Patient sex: F
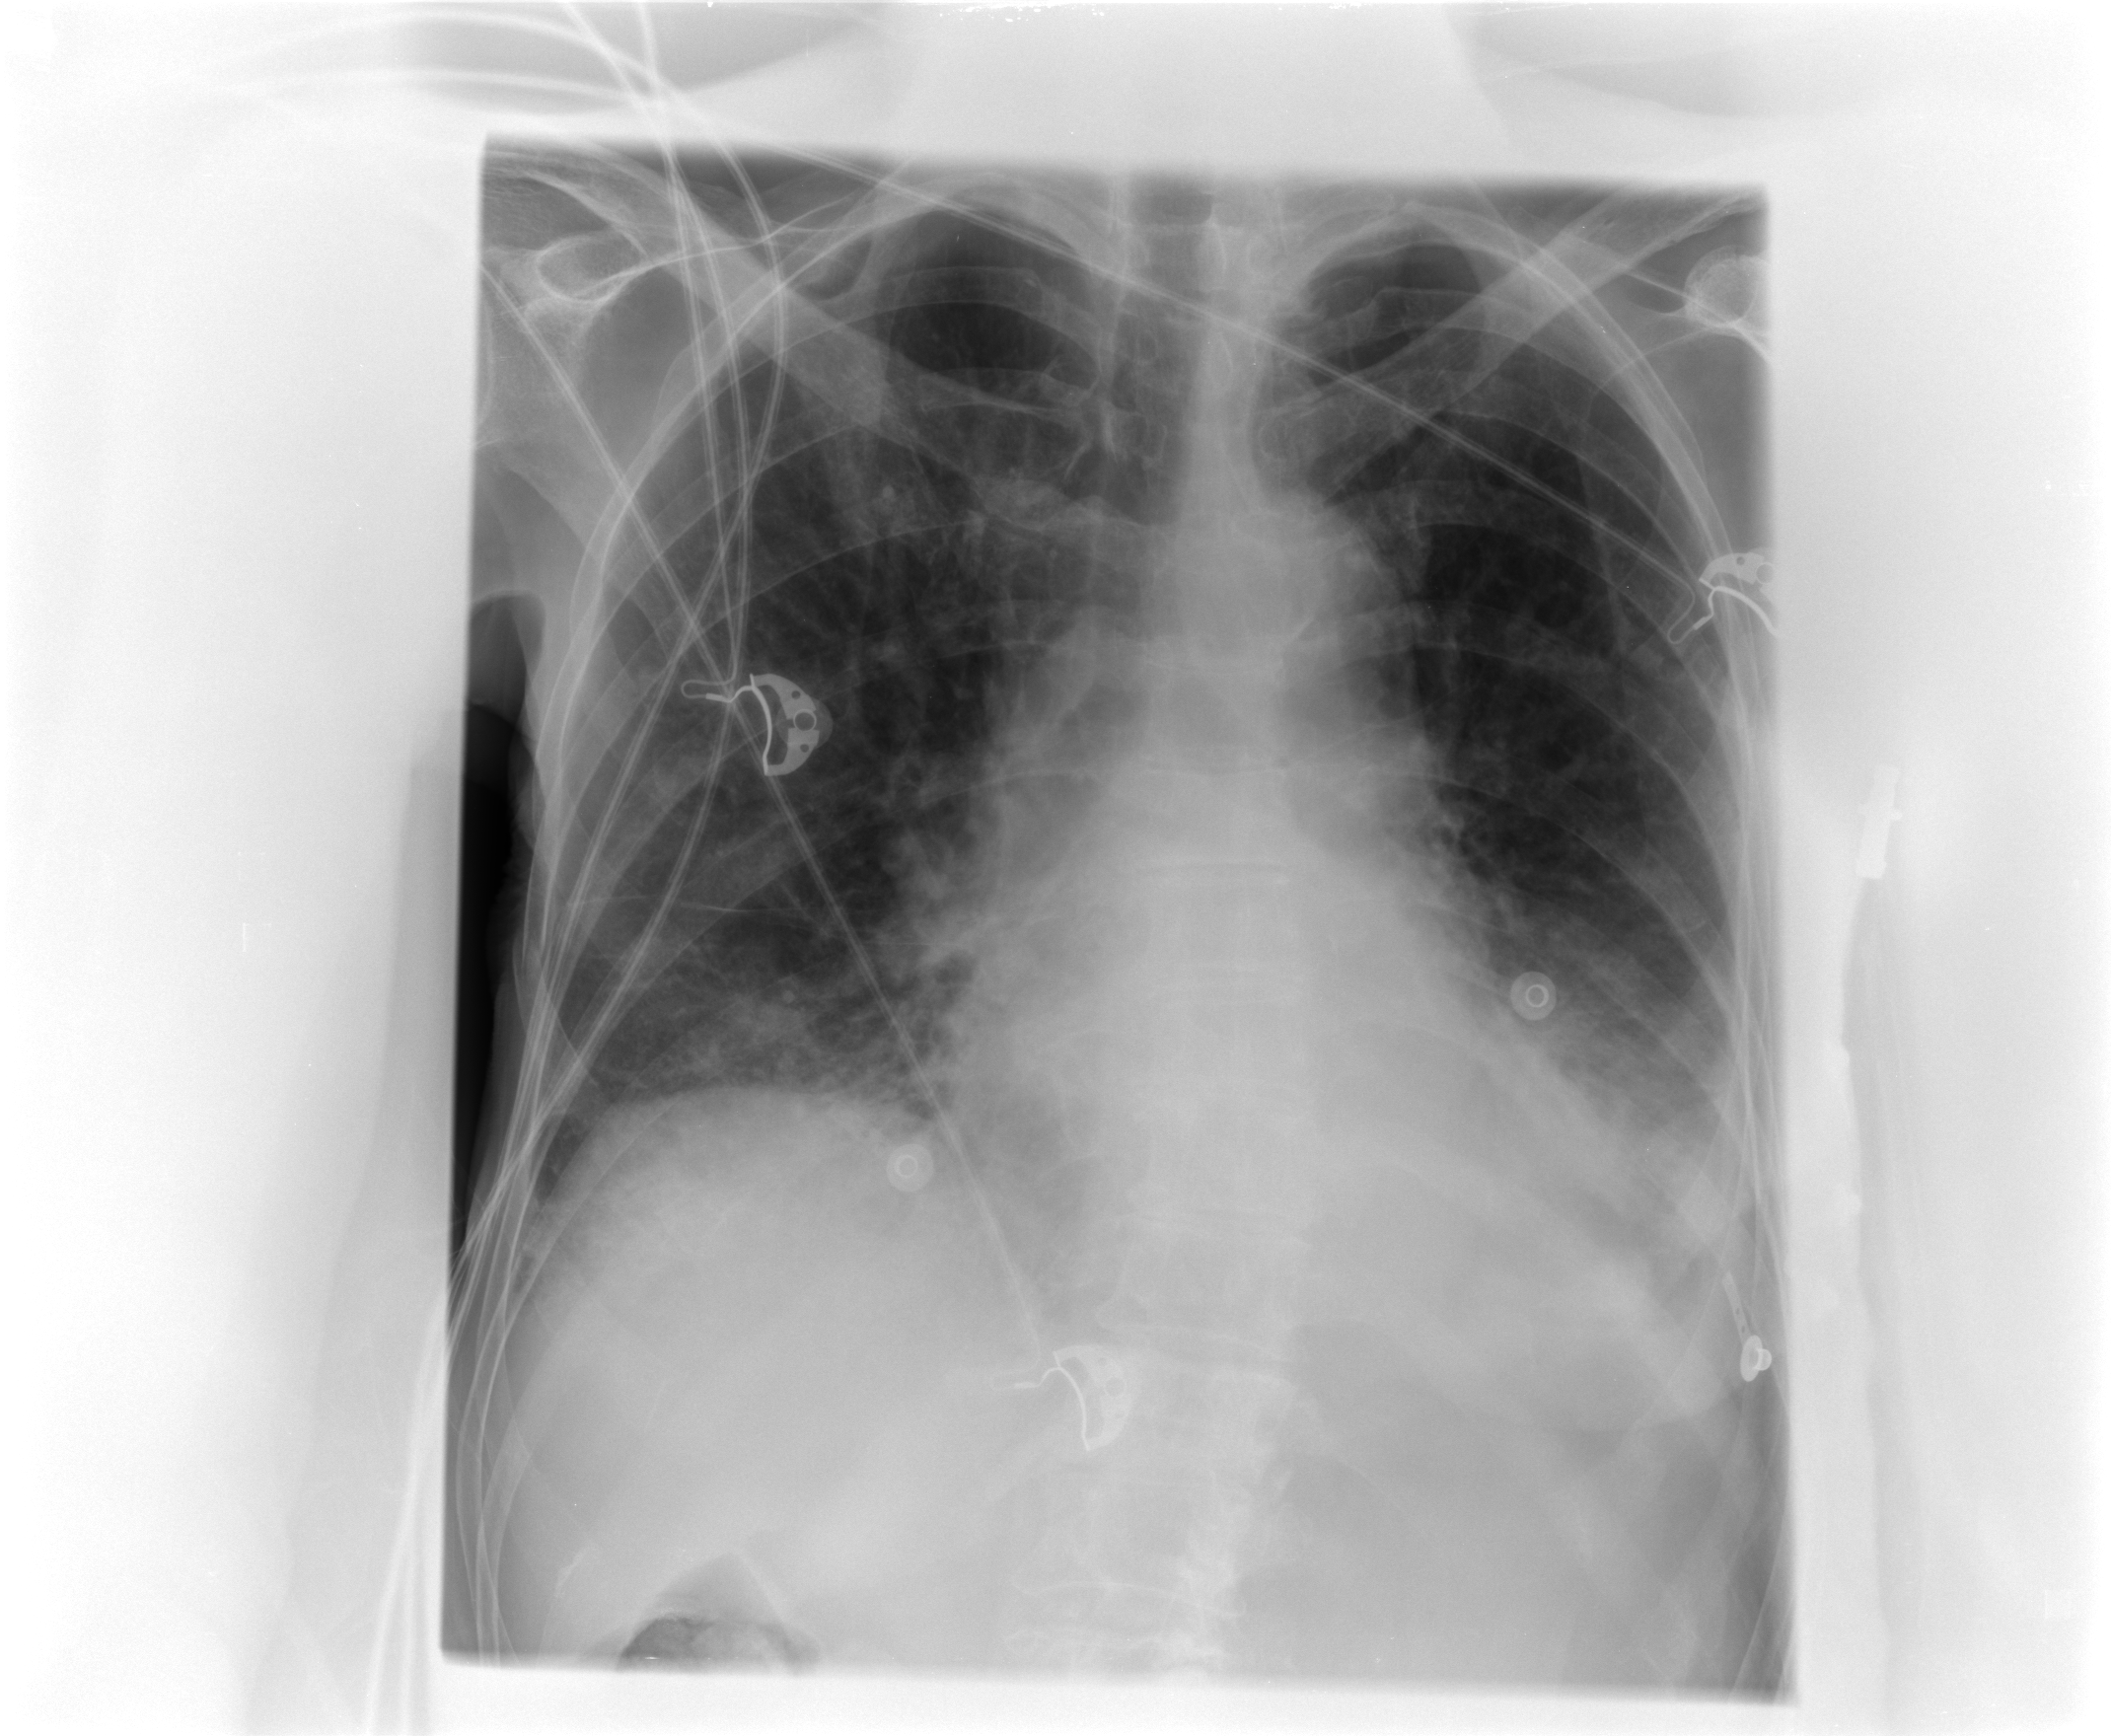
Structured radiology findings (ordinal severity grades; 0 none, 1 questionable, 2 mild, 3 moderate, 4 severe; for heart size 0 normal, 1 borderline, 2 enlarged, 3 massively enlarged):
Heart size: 0
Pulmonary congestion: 2
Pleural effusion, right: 0
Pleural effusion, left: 2
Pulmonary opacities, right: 2
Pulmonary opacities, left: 2
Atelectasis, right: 1
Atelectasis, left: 2